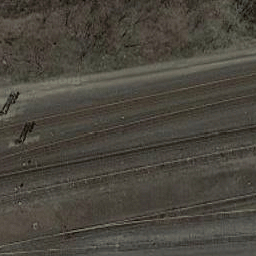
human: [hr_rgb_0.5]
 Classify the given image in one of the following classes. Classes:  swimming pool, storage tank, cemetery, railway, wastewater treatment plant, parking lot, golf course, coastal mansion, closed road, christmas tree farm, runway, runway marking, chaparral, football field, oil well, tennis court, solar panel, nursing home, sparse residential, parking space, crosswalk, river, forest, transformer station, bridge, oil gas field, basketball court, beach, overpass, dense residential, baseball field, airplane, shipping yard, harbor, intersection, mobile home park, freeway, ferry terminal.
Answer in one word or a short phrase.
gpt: railway